Question: I have been having some issues getting the outline of the detected object in the correct place, its as if the coordinates are in the wrong place. I have the hessian set to 2000 and I have filtered for matches that are less than 3 times the minimum distance. Any help would be appreciated.
Results from running matching and homography:

Code sample below:
'''
public static void findMatches()
{
System.loadLibrary(Core.NATIVE_LIBRARY_NAME);
//Load Image 1
Mat img_object = Highgui.imread("./resources/Database/box.png");
//Load Image 2
Mat img_scene = Highgui.imread("./resources/Database/box_in_scene.png");
//Check if either image is null if so exit application
if (img_object == null || img_scene == null)
{
System.exit(0);
}
//Convert Image 1 to greyscale
Mat grayImageobject = new Mat(img_object.rows(), img_object.cols(), img_object.type());
Imgproc.cvtColor(img_object, grayImageobject, Imgproc.COLOR_BGRA2GRAY);
Core.normalize(grayImageobject, grayImageobject, 0, 255, Core.NORM_MINMAX);
//Convert image 2 to greyscale
Mat grayImageScene = new Mat(img_scene.rows(), img_scene.cols(), img_scene.type());
Imgproc.cvtColor(img_scene, grayImageScene, Imgproc.COLOR_BGRA2GRAY);
Core.normalize(grayImageScene, grayImageScene, 0, 255, Core.NORM_MINMAX);
//Create a SURF feature detector
FeatureDetector detector = FeatureDetector.create(4); //4 = SURF
//Cannot input hessian value as normal so we have to write the desired value into a
//file and then read value from file into detector.read
try (Writer writer = new BufferedWriter(new OutputStreamWriter(new FileOutputStream("hessian.txt"), "utf-8"))) {
writer.write("%YAML:1.0
hessianThreshold: 2000.
octaves:3
octaveLayers: 4
upright: 0
");
} catch (IOException e) {
// TODO Auto-generated catch block
e.printStackTrace();
}
detector.read("hessian.txt");
//Mat of keypoints for object and scene
MatOfKeyPoint keypoints_object = new MatOfKeyPoint();
MatOfKeyPoint keypoints_scene = new MatOfKeyPoint();
//Detect keypoints in scene and object storing them in mat of keypoints
detector.detect(img_object, keypoints_object);
detector.detect(img_scene, keypoints_scene);
DescriptorExtractor extractor = DescriptorExtractor.create(2); //2 = SURF;
Mat descriptor_object = new Mat();
Mat descriptor_scene = new Mat() ;
extractor.compute(img_object, keypoints_object, descriptor_object);
extractor.compute(img_scene, keypoints_scene, descriptor_scene);
DescriptorMatcher matcher = DescriptorMatcher.create(1); // 1 = FLANNBASED
MatOfDMatch matches = new MatOfDMatch();
matcher.match(descriptor_object, descriptor_scene, matches);
List<DMatch> matchesList = matches.toList();
Double max_dist = 0.0;
Double min_dist = 100.0;
for(int i = 0; i < descriptor_object.rows(); i++){
Double dist = (double) matchesList.get(i).distance;
if(dist < min_dist) min_dist = dist;
if(dist > max_dist) max_dist = dist;
}
System.out.println("-- Max dist : " + max_dist);
System.out.println("-- Min dist : " + min_dist);
LinkedList<DMatch> good_matches = new LinkedList<DMatch>();
MatOfDMatch gm = new MatOfDMatch();
for(int i = 0; i < descriptor_object.rows(); i++){
if(matchesList.get(i).distance < 3*min_dist){
good_matches.addLast(matchesList.get(i));
}
}
gm.fromList(good_matches);
Mat img_matches = new Mat();
Features2d.drawMatches(img_object,keypoints_object,img_scene,keypoints_scene, gm, img_matches, new Scalar(255,0,0), new Scalar(0,0,255), new MatOfByte(), 2);
if(good_matches.size() >= 10){
LinkedList<Point> objList = new LinkedList<Point>();
LinkedList<Point> sceneList = new LinkedList<Point>();
List<KeyPoint> keypoints_objectList = keypoints_object.toList();
List<KeyPoint> keypoints_sceneList = keypoints_scene.toList();
for(int i = 0; i<good_matches.size(); i++){
objList.addLast(keypoints_objectList.get(good_matches.get(i).queryIdx).pt);
sceneList.addLast(keypoints_sceneList.get(good_matches.get(i).trainIdx).pt);
}
MatOfPoint2f obj = new MatOfPoint2f();
obj.fromList(objList);
MatOfPoint2f scene = new MatOfPoint2f();
scene.fromList(sceneList);
Mat homography = Calib3d.findHomography(obj, scene);
Mat obj_corners = new Mat(4,1,CvType.CV_32FC2);
Mat scene_corners = new Mat(4,1,CvType.CV_32FC2);
obj_corners.put(0, 0, new double[] {0,0});
obj_corners.put(1, 0, new double[] {img_object.cols(),0});
obj_corners.put(2, 0, new double[] {img_object.cols(),img_object.rows()});
obj_corners.put(3, 0, new double[] {0,img_object.rows()});
//Compute the most probable perspective transformation
//out of several pairs of corresponding points.
//Imgproc.getPerspectiveTransform(obj_corners, scene_corners);
Core.perspectiveTransform(obj_corners,scene_corners, homography);
Core.line(img_matches, new Point(scene_corners.get(0,0)), new Point(scene_corners.get(1,0)), new Scalar(0, 255, 0),4);
Core.line(img_matches, new Point(scene_corners.get(1,0)), new Point(scene_corners.get(2,0)), new Scalar(0, 255, 0),4);
Core.line(img_matches, new Point(scene_corners.get(2,0)), new Point(scene_corners.get(3,0)), new Scalar(0, 255, 0),4);
Core.line(img_matches, new Point(scene_corners.get(3,0)), new Point(scene_corners.get(0,0)), new Scalar(0, 255, 0),4);
Highgui.imwrite("./resources/ImageMatching" + ".jpg", img_matches);
createWindow("Image Matching", "resources/ImageMatching.jpg");
}
else
{
System.out.println("Not enough Matches");
System.exit(0);
}
}
'''
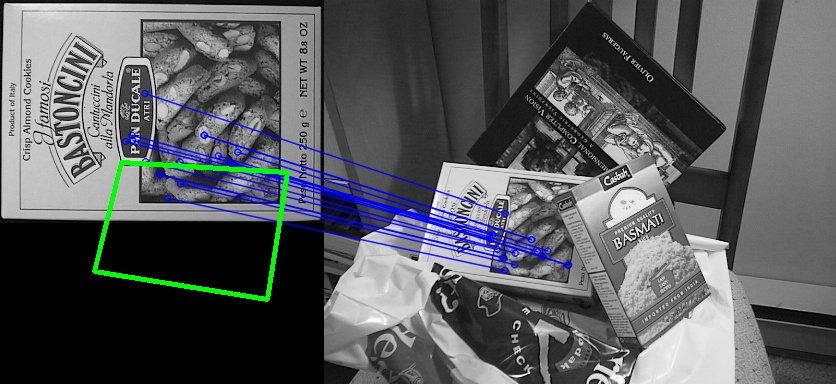
Answer: The coordinates in the correct place, you're simply drawing on the wrong image.
Your coordinates are relative to the second image 'img_scene' . So if you draw your lines only on that image they'll be correct.
If you want to draw the lines on a composed image, where 'img_scene' is translated to the right by the width of the first image 'img_object', you simply need to add 'img_object.cols()' to the points 'x' coordinates.
For example:
'''
Core.line(img_matches,
new Point(scene_corners.get(0,0)[0] + img_object.cols(), scene_corners.get(0,0)[1]),
new Point(scene_corners.get(1,0)[0] + img_object.cols(), scene_corners.get(1,0)[1]),
new Scalar(0, 255, 0),4);
'''
for the first line, and the same for next 3 lines.